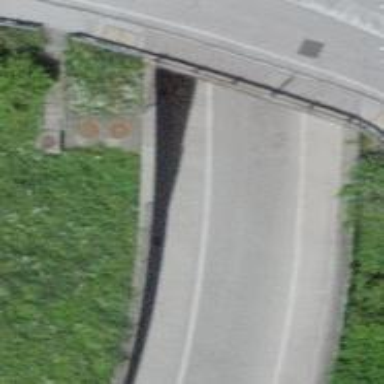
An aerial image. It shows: Asphalt surface tunnel on motorway link.